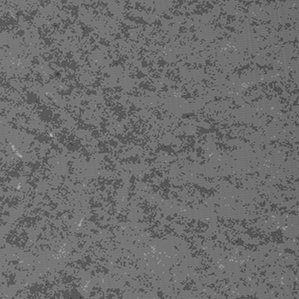
Label: frost